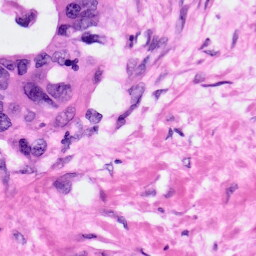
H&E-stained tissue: Pancreatic